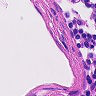
Metastatic tissue present: no